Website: apple
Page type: customer-info-address
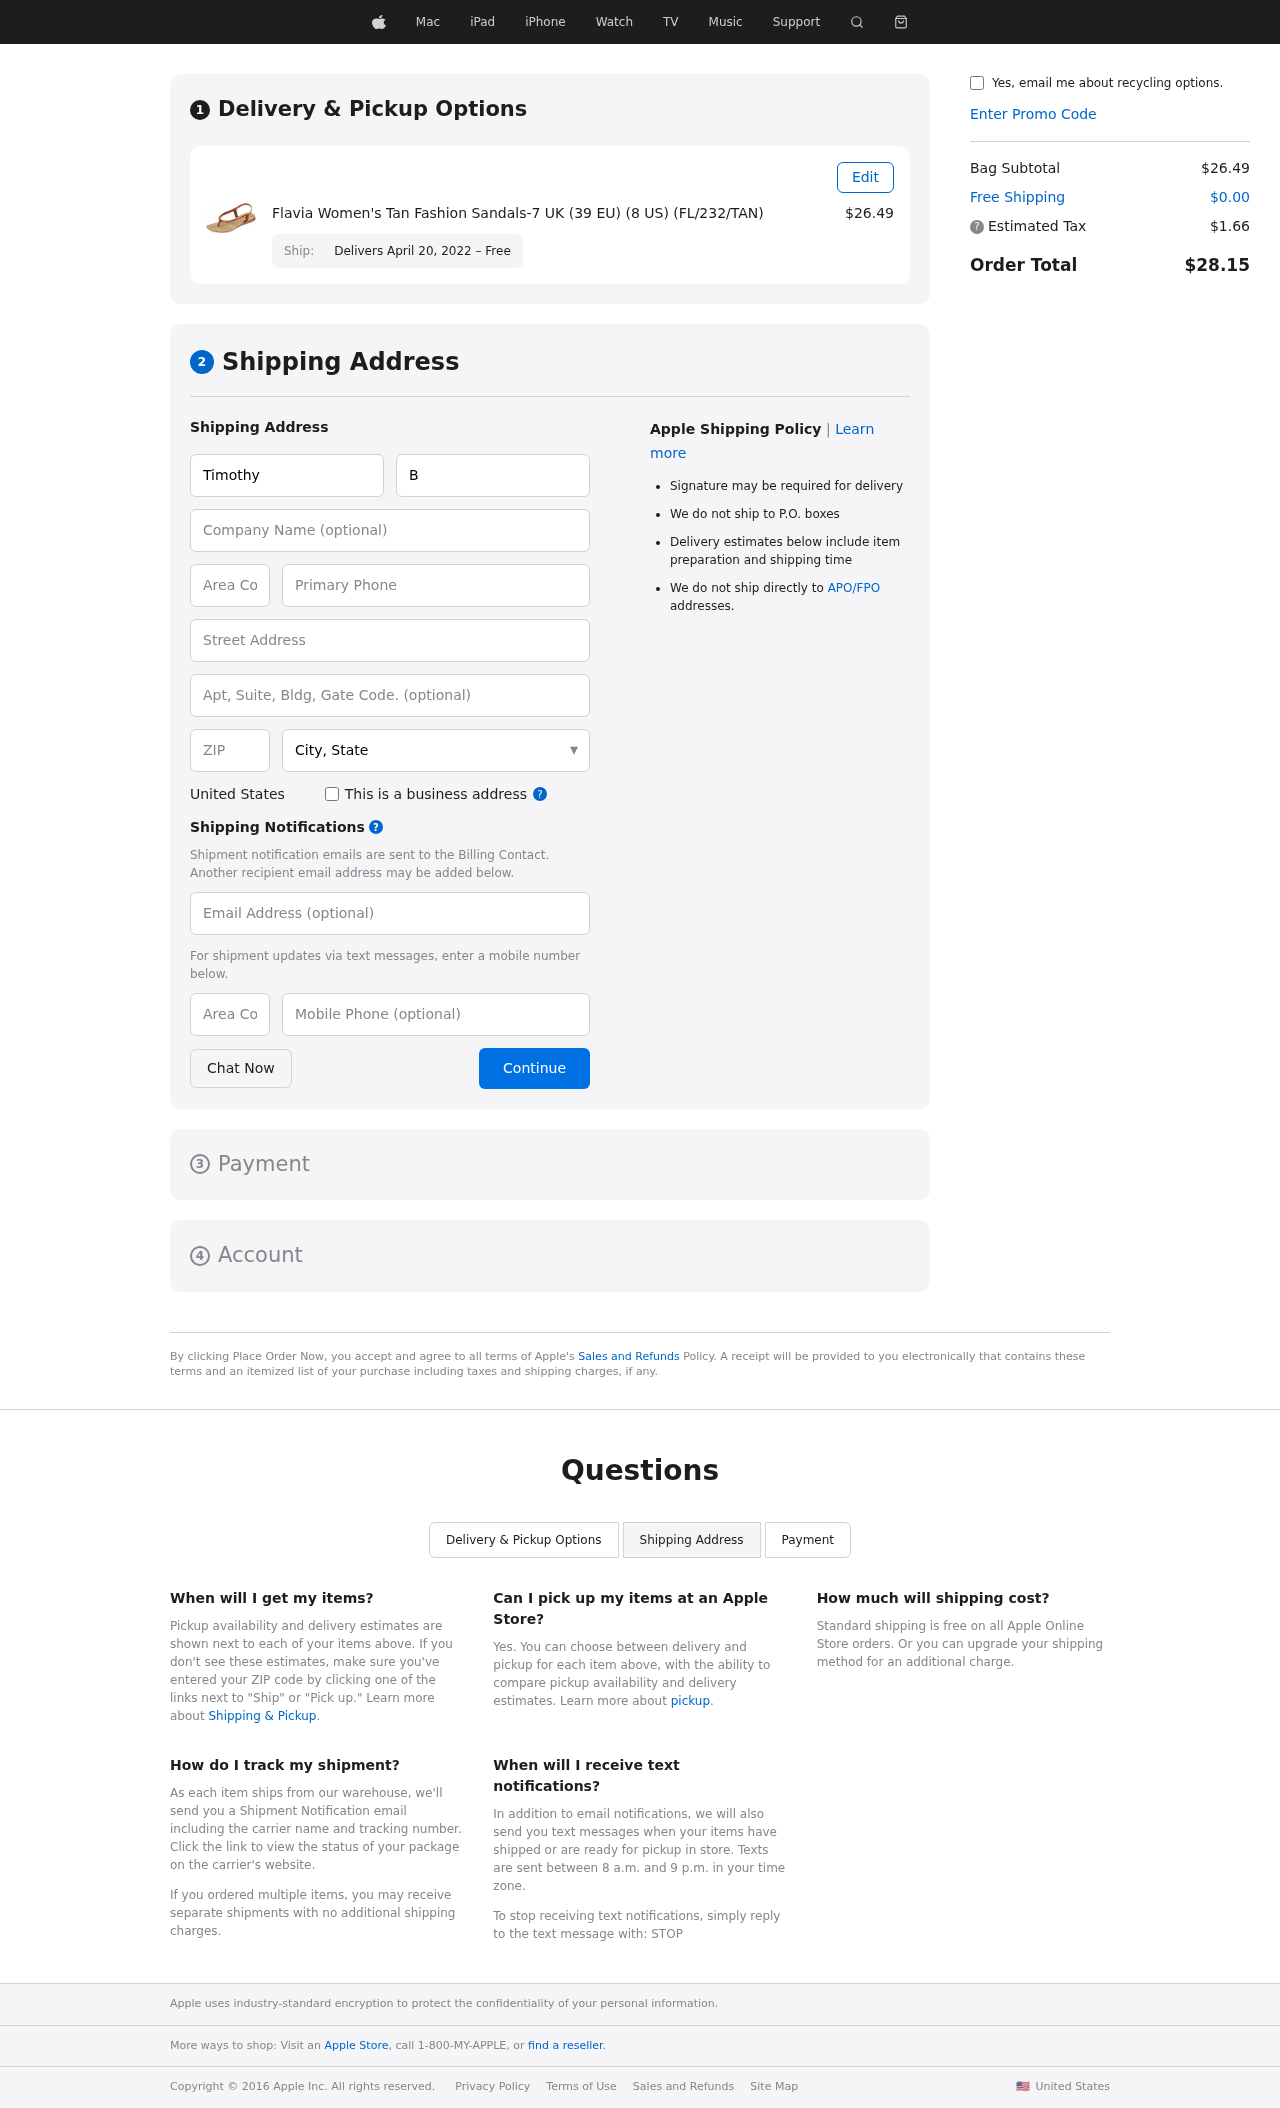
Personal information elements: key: PII_CITY_STATE
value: Christopherberg, TN
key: PII_COUNTRY
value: United States
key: PII_EMAIL
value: timothyburke@gmail.com
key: PII_FIRSTNAME
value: Timothy
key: PII_LASTNAME
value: Burke
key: PII_PHONE
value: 4047835398
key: PII_PHONE_ALT
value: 3858747696
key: PII_PHONE_ALT_AREA
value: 385
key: PII_PHONE_AREA
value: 404
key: PII_POSTCODE
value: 19431
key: PII_STREET
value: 557 Thomas Park Suite 841
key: PII_STREET2
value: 667 Phyllis Rapids Apt. 522
Product elements: key: PRODUCT1_NAME
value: Flavia Women's Tan Fashion Sandals-7 UK (39 EU) (8 US) (FL/232/TAN)
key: PRODUCT1_PRICE
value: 26.49
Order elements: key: ORDER_DELIVERY_DATE
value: Delivers April 20, 2022 – Free
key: ORDER_SUBTOTAL
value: $26.49
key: ORDER_SHIPPING_COST
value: $0.00
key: ORDER_TAX
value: $1.66
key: ORDER_TOTAL
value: $28.15